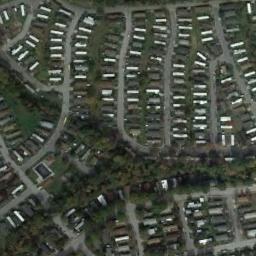
Label: residential